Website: macys
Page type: account-selection
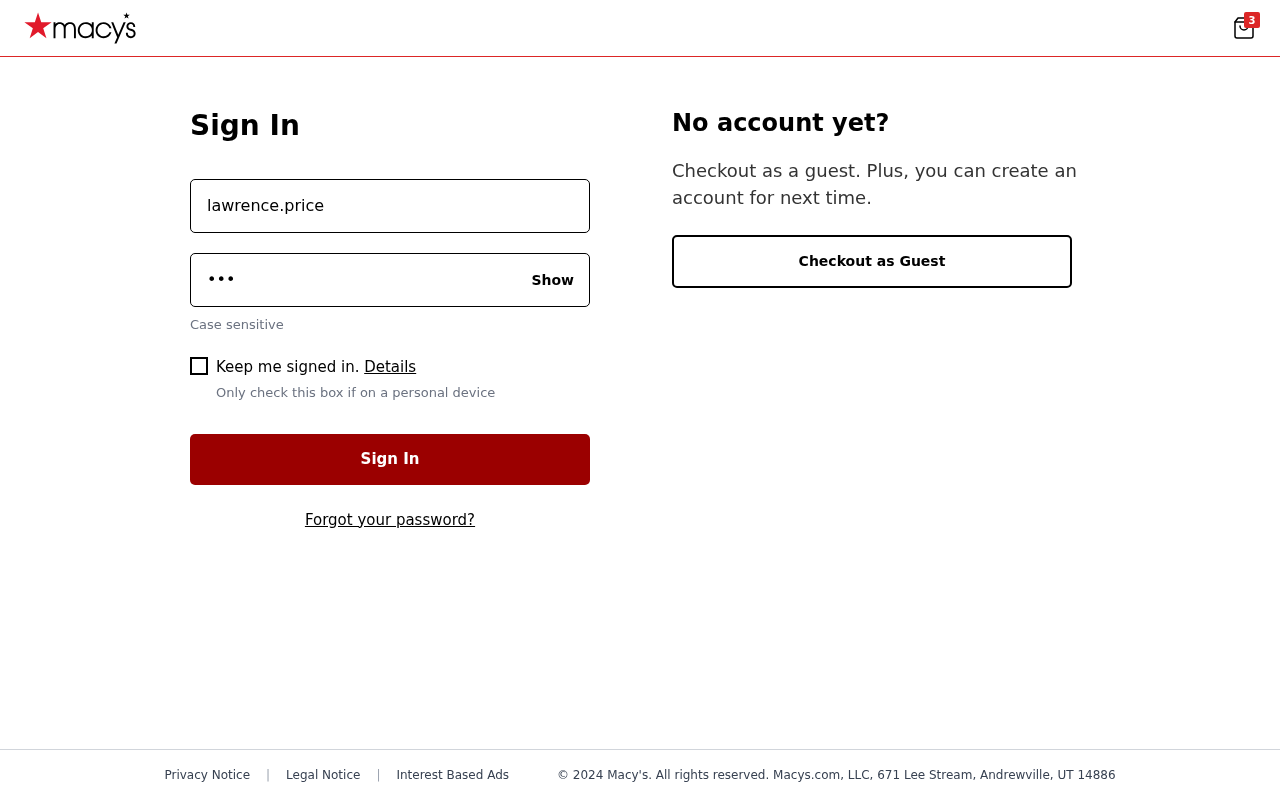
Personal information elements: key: PII_LOGIN_USERNAME
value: lawrence.price
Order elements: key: ORDER_NUM_ITEMS
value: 3